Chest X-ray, PA view. Patient: 47 years old, sex F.
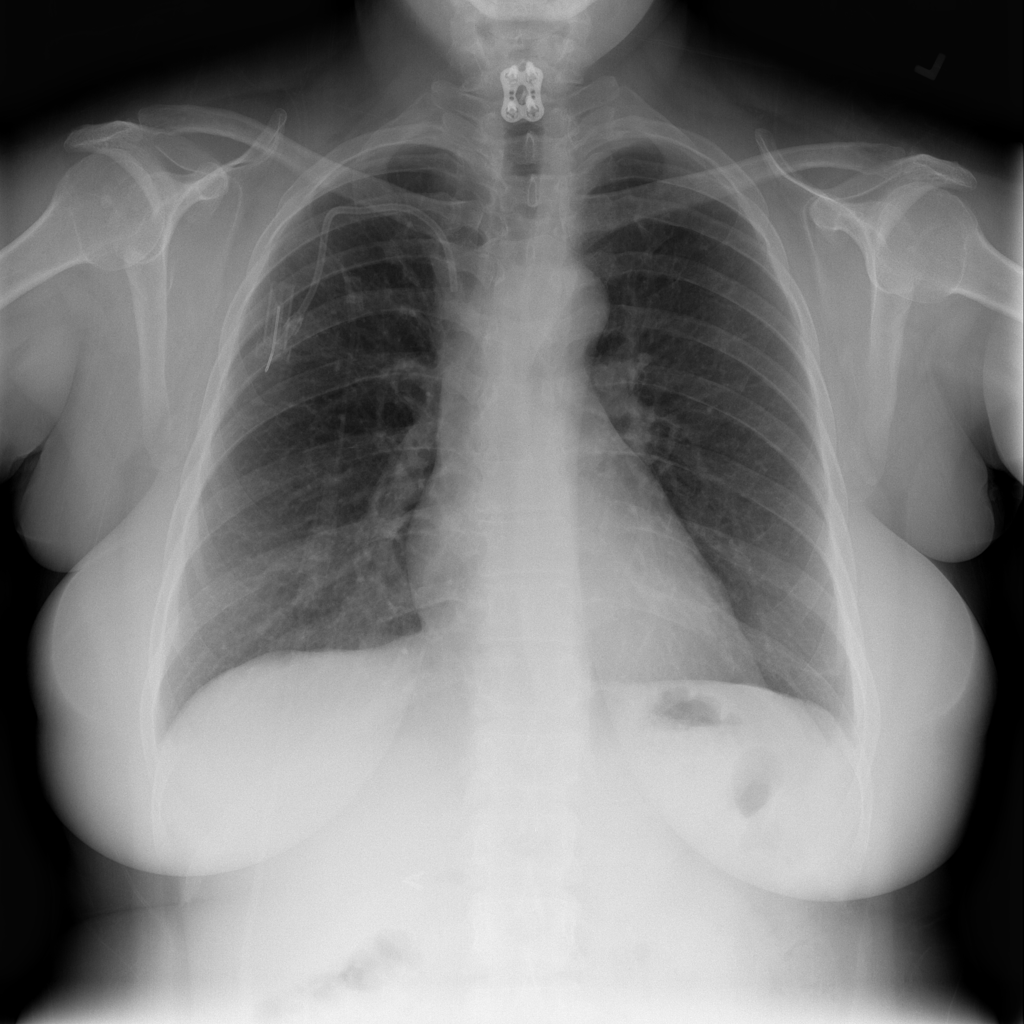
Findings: No Finding